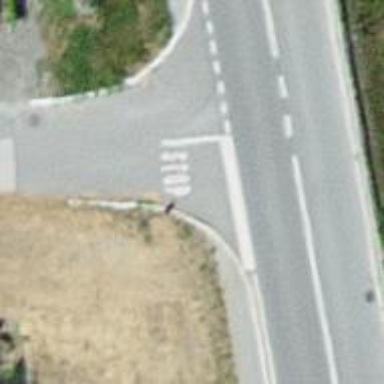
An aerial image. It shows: Road with stop sign.